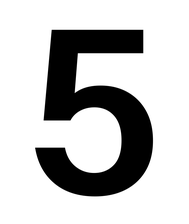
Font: InstrumentSans_SemiBold